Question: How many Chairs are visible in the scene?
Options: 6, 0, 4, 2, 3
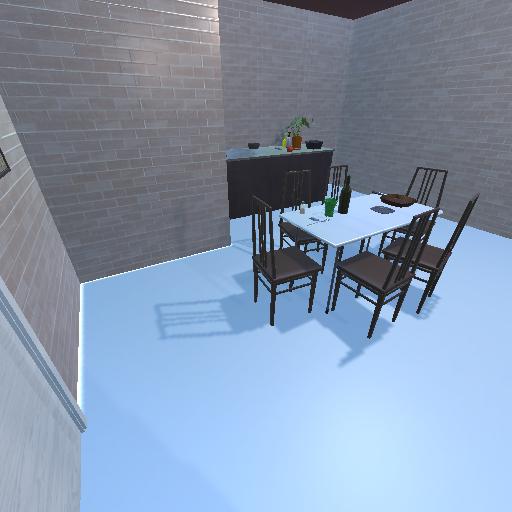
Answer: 6